Question: Does somebody know a good multilanguage spell checker for C# - .NET?
I mean, I have <URL> it and I found some alternatives, but does someone have a good success story with one?
I need to add a spell checker to my application. I would like a library that integrates with 'System.Windows.Forms.TexBox', for example.
Also, my application is portable to Linux, Mac, ('using Mono'), so it should be 100% managed code.
---
I'm looking for something that underlines with a red line a wrong word in the textbox and also proposes corrections in a contextmenu:

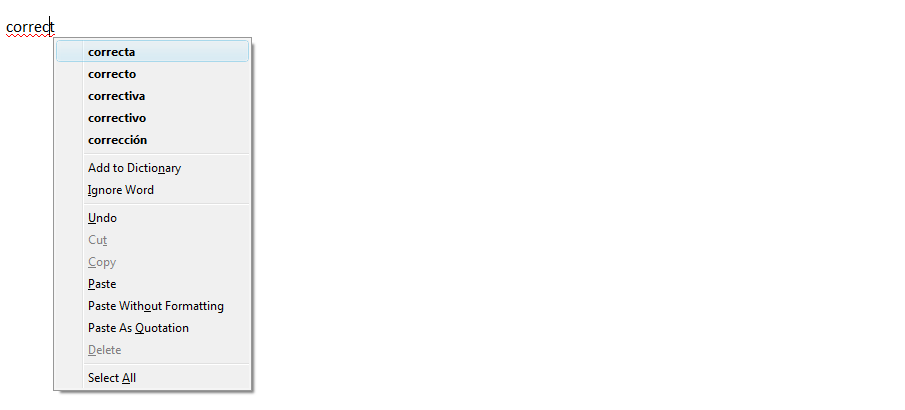
Answer: If you don't object to paying for it, ComponentOne has a <URL> component which attaches to a normal Textbox, and provides the highlight and context menu.
I use it at my work, and have had no problems with it so far.